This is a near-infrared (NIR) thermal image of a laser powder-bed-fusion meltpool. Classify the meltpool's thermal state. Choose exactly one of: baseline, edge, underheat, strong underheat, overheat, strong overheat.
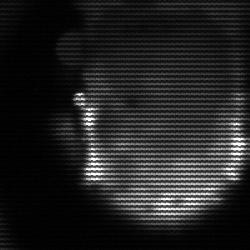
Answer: baseline